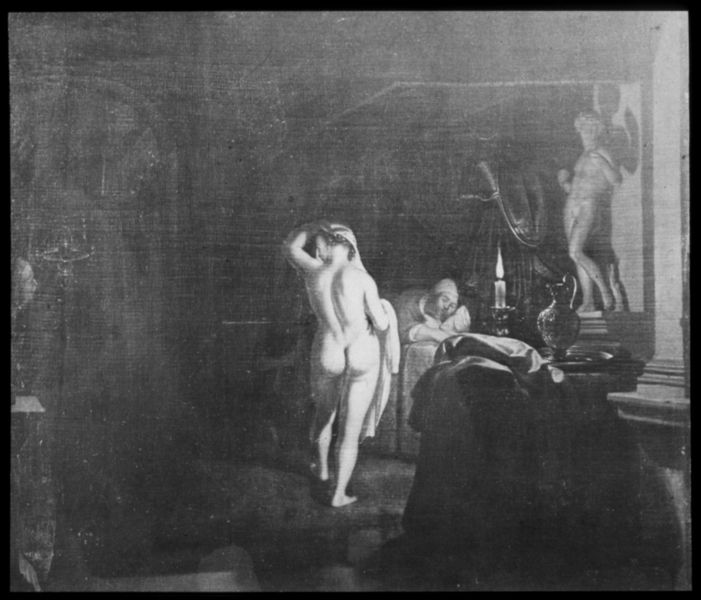
Titel: Gyges beobachtet die Frau des Kandaules
Künstler: Frans van Mieris
Institution: Schwerin, Staatliches Museum
Schlagwörter: akt, dunkel, feuer, gemälde, hand, kopf, körper, mann, nackt, schatten, weiß, frau, grau, hintergrund, licht, nacht, raum, rücken, schwarz, säule, zimmer, haus, tuch, bart, arm, falten, stehen, bild, figur, kelch, stehend, krug, skulptur, statue, gesäß, hinter, hintern, liegen, modell, bogen, perspektive, wein, atelier, kerze, maler, bett, kerzen, liegend, model, foto, bad, knabe, arsch, rückenakt, traum, künstler, karaffe, kerzenlicht, werkstatt, schattenwurf, spielbein, standbein, graustufen, reproduktion, abgebrannt, fot, himmelbett, atellier, sitzung, schattten, kerzenflamme, po, drap